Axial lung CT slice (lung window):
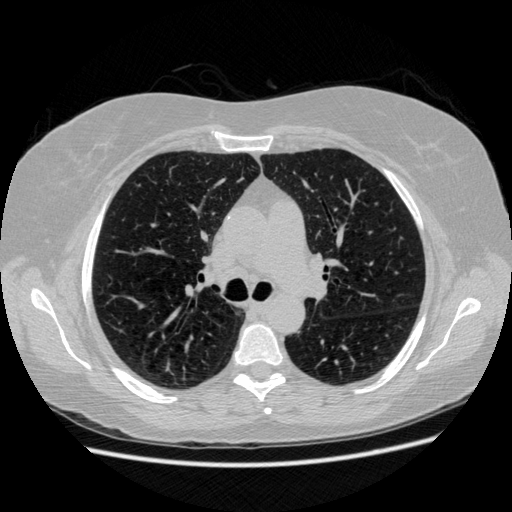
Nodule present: no